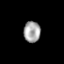
Tissue: prostate
Cell type: Myeloid cells
Senescence score: 0.3443
Nuclear area (px): 343
Mean DAPI intensity: 166.63